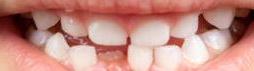
Condition: hypodontia